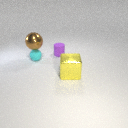
small purple rubber cylinder behind large yellow metal cube